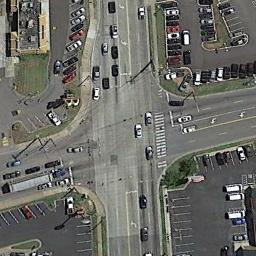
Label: intersection